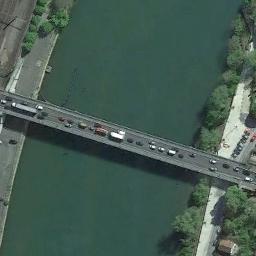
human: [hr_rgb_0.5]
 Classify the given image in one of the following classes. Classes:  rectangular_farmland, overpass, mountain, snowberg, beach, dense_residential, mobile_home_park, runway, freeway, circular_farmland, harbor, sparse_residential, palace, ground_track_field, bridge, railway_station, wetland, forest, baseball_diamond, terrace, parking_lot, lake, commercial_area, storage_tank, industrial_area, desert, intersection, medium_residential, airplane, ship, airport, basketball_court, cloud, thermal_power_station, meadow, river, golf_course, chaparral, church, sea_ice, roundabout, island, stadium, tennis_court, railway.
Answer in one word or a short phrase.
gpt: bridge